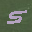
Label: 5